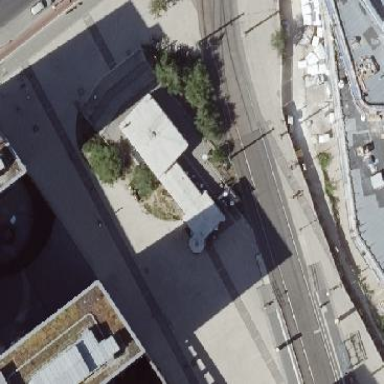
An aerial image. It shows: Train station building with flat white roof.